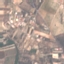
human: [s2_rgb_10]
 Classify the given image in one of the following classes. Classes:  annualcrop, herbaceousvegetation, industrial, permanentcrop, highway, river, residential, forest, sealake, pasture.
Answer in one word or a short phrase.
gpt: PermanentCrop